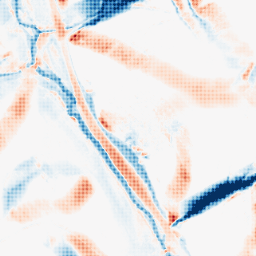
Category: morphological
Decomposition family: morphological_diamond
Decomposition parameters: operation: average
radius: 20
Upsampling method: sinc_hamming
Upsampling parameters: scale: 8
kernel_size: 8
Upsampling scale: 8